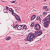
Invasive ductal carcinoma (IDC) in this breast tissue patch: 0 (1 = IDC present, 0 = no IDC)